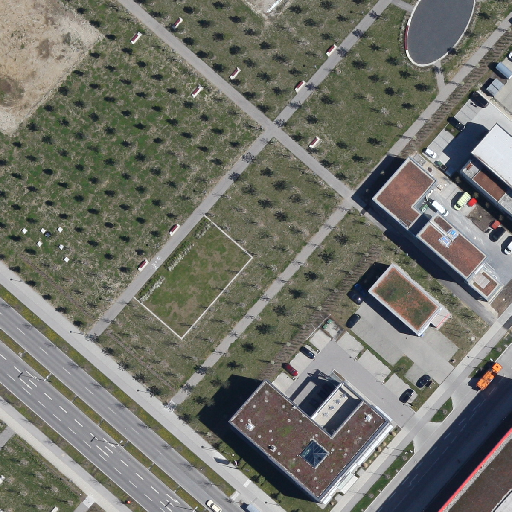
Referring expression: sidewalk